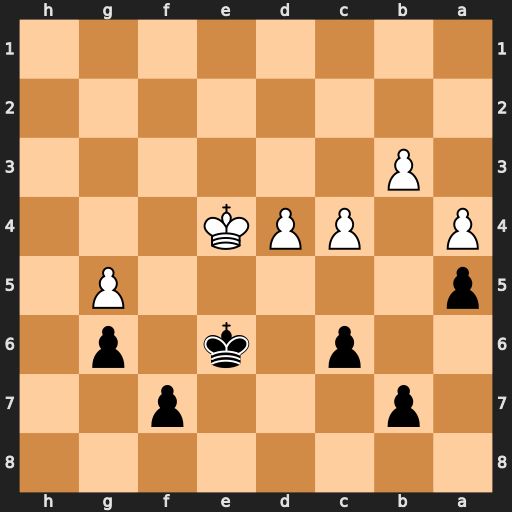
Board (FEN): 8/1p3p2/2p1k1p1/p5P1/P1PPK3/1P6/8/8
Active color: b
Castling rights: -
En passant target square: -
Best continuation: f6 gxf6 Kxf6